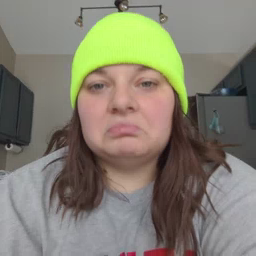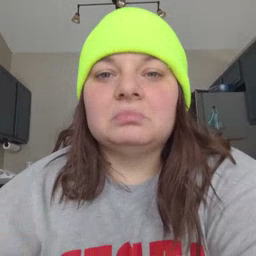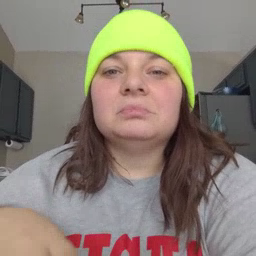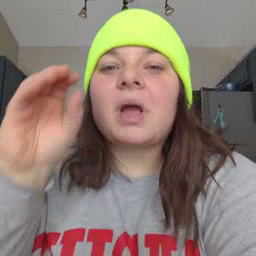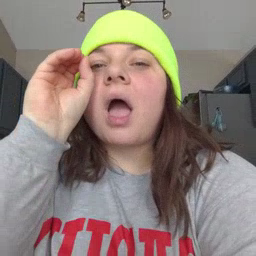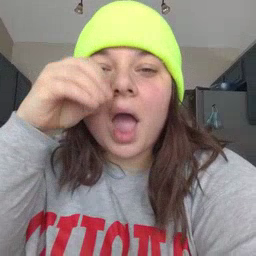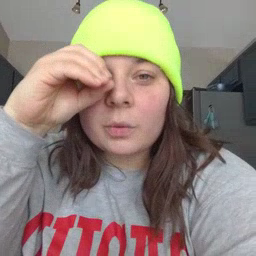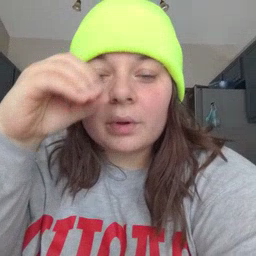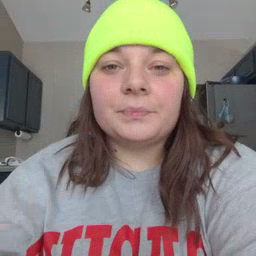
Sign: owl